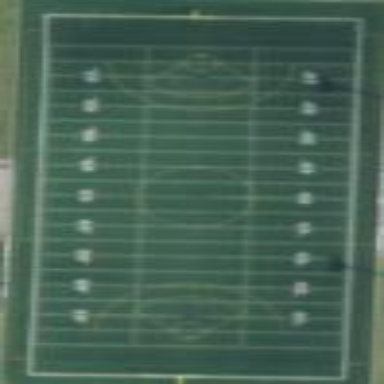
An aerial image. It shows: American football pitch for leisure and sport activities.